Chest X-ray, PA view. Patient: 67 years old, sex M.
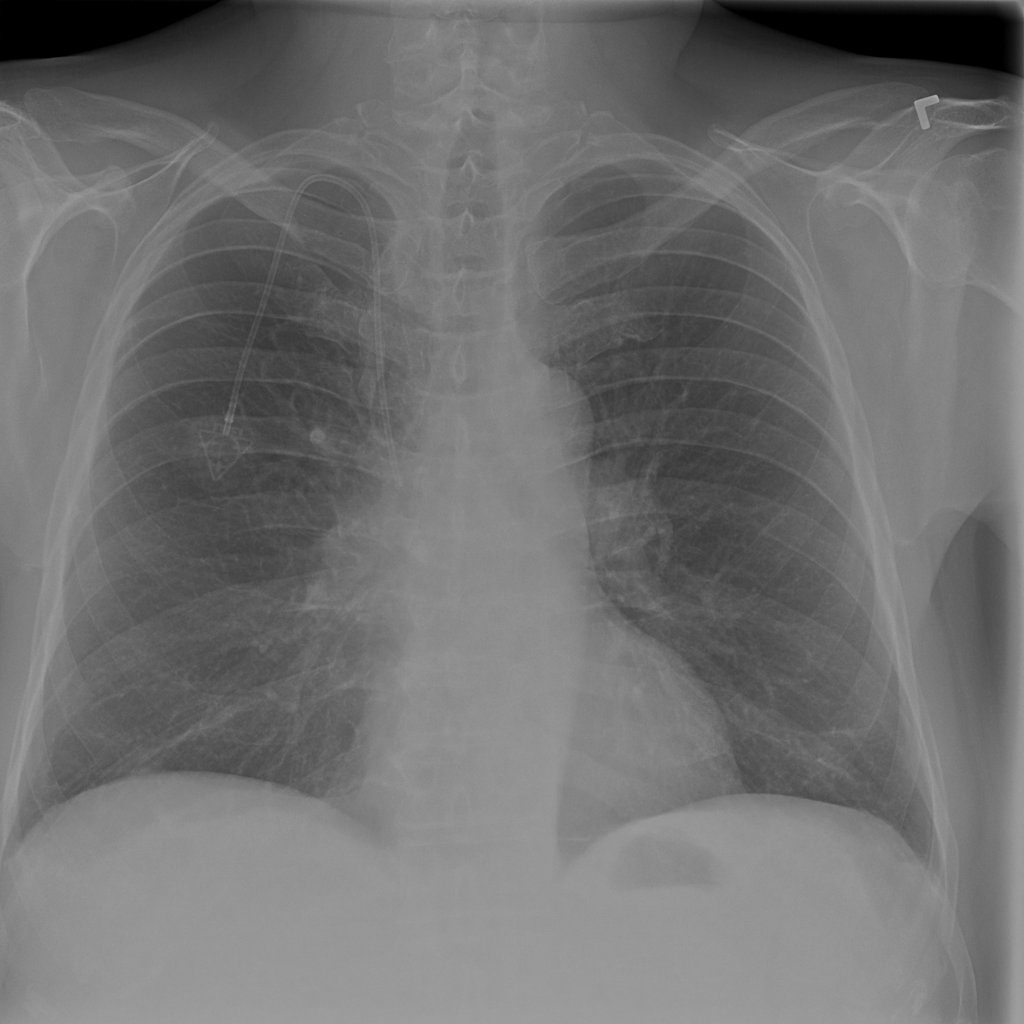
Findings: No Finding